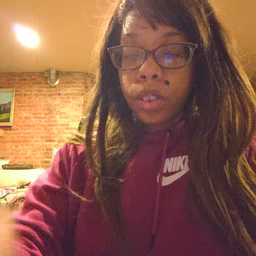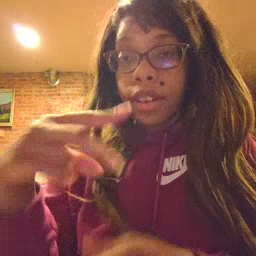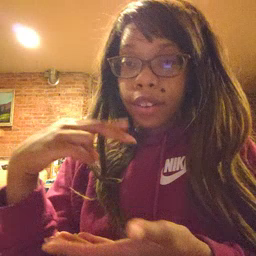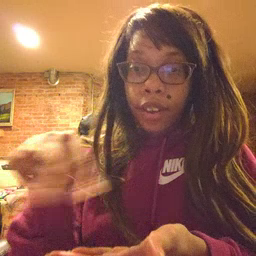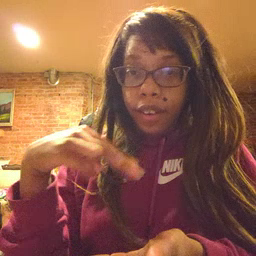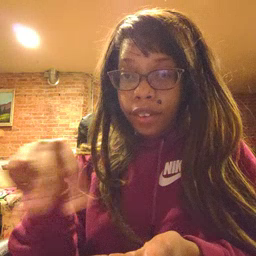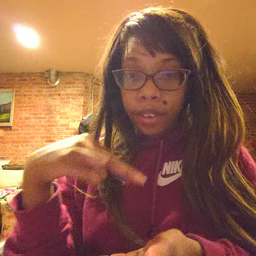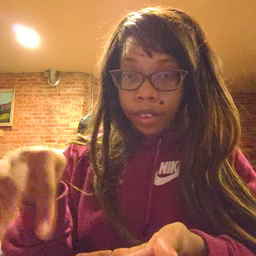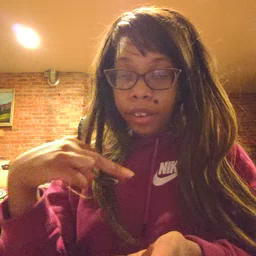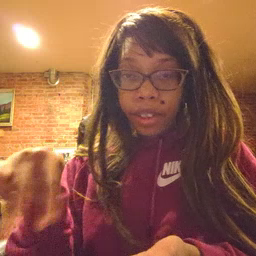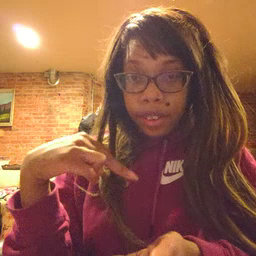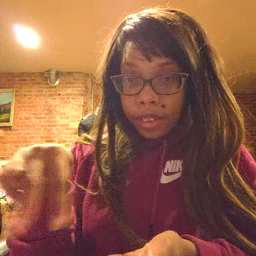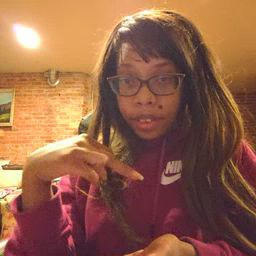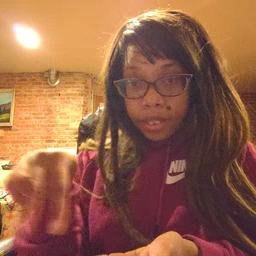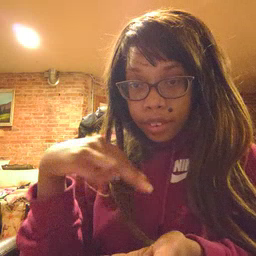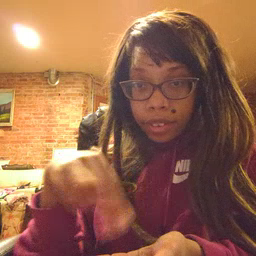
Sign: dance